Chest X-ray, AP view. Patient: 12 years old, sex F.
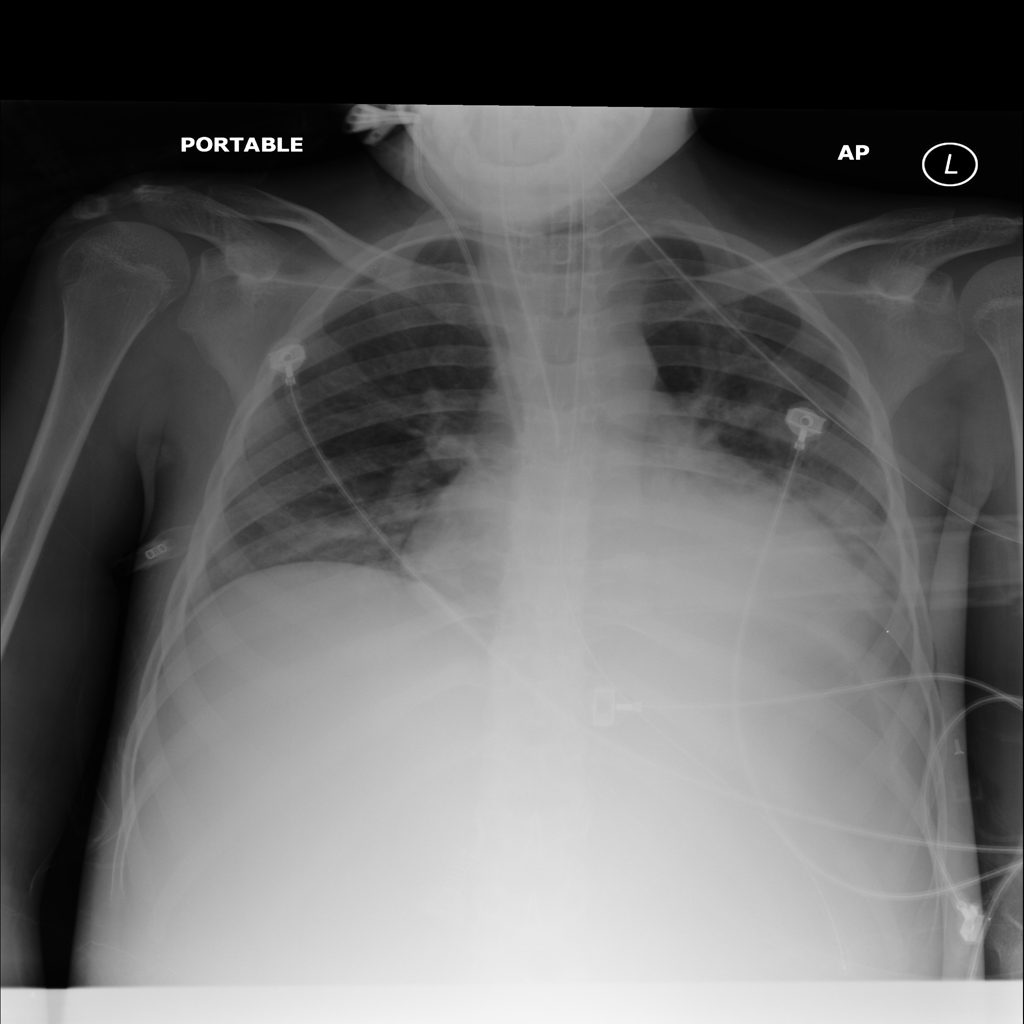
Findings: No Finding